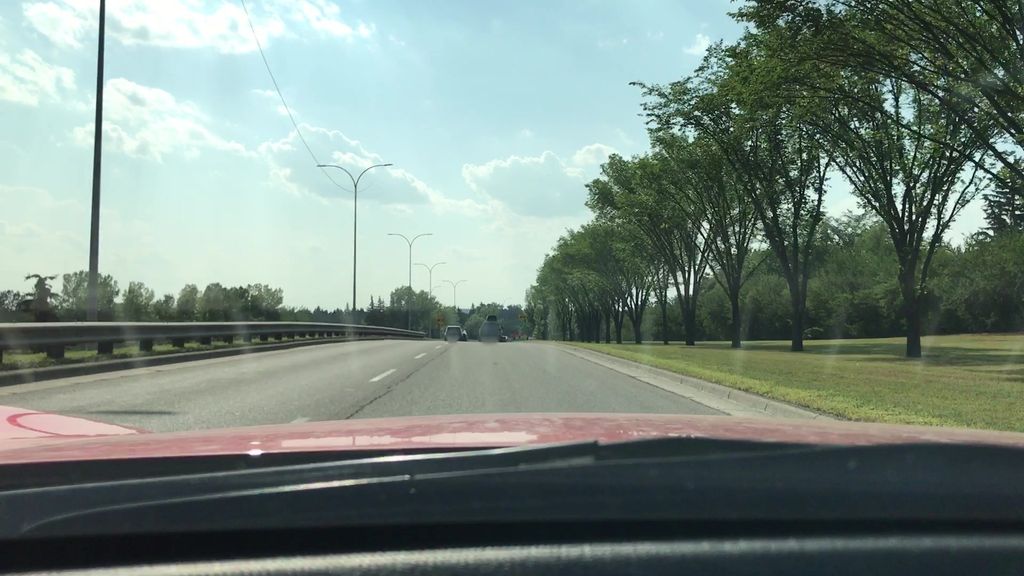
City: calgary